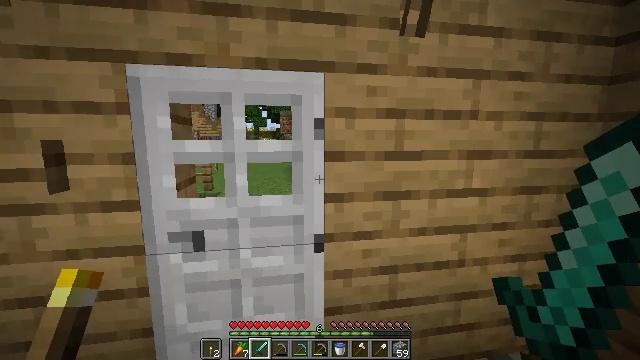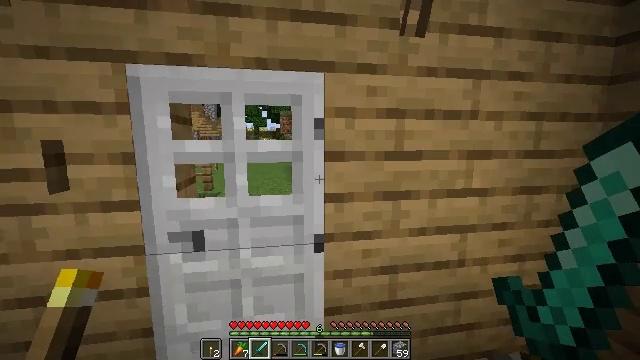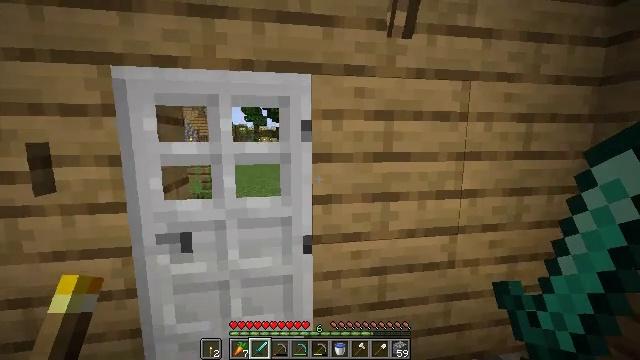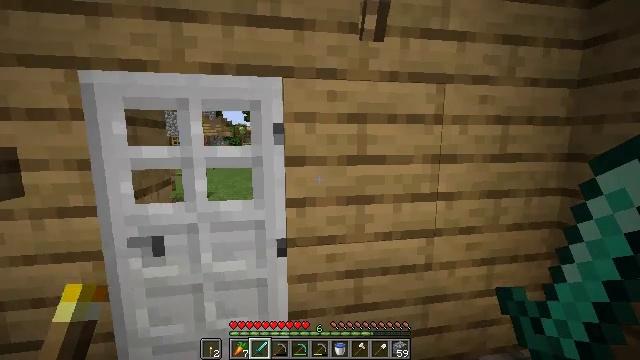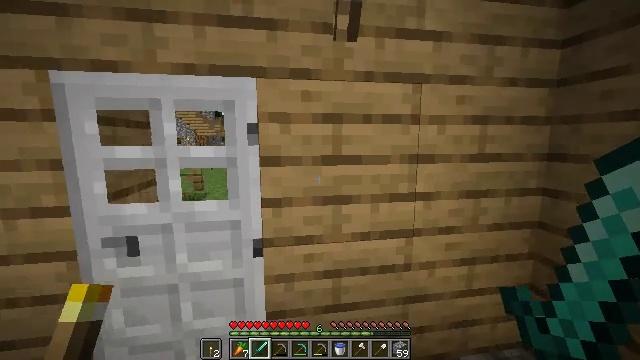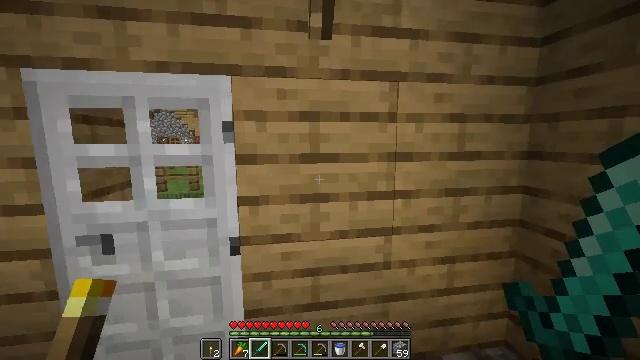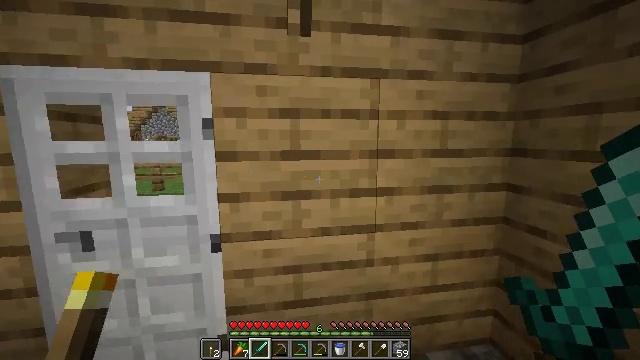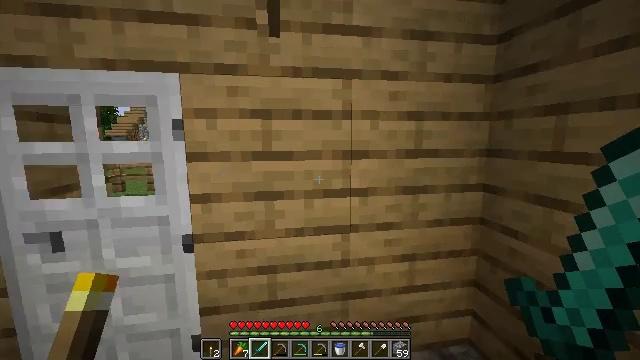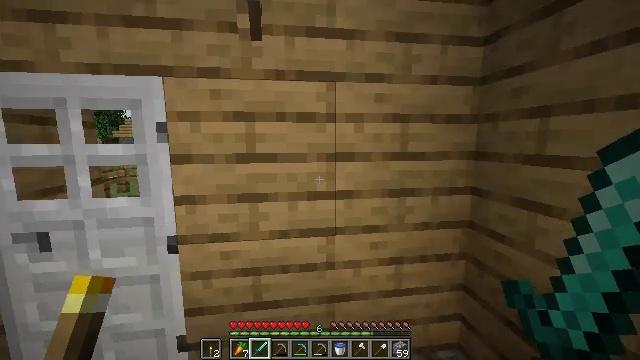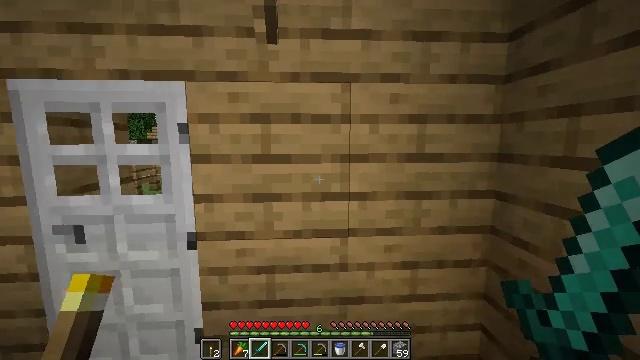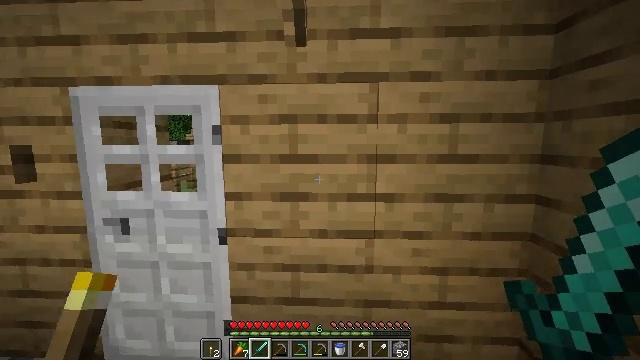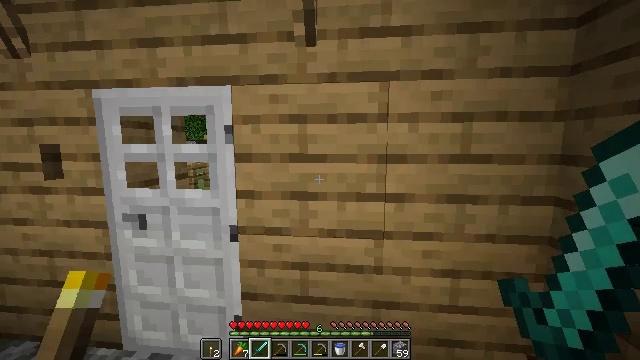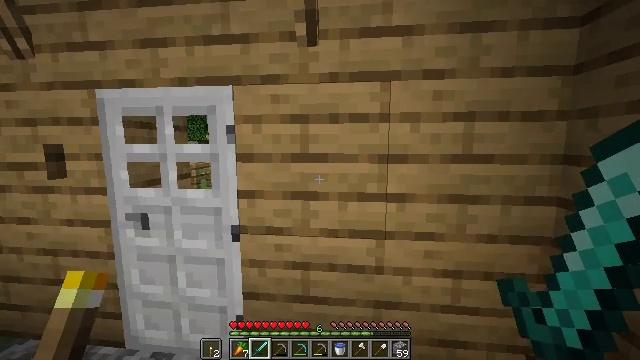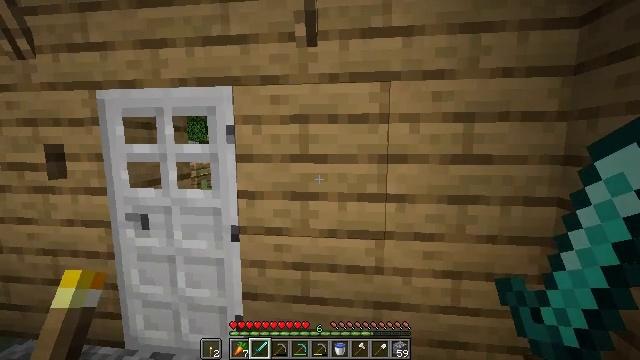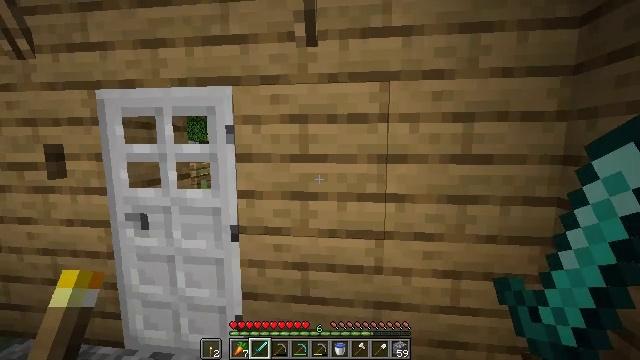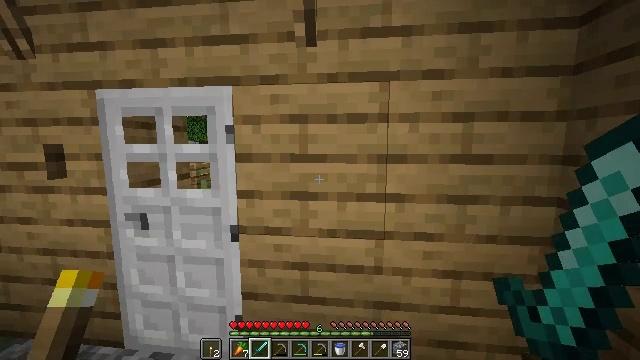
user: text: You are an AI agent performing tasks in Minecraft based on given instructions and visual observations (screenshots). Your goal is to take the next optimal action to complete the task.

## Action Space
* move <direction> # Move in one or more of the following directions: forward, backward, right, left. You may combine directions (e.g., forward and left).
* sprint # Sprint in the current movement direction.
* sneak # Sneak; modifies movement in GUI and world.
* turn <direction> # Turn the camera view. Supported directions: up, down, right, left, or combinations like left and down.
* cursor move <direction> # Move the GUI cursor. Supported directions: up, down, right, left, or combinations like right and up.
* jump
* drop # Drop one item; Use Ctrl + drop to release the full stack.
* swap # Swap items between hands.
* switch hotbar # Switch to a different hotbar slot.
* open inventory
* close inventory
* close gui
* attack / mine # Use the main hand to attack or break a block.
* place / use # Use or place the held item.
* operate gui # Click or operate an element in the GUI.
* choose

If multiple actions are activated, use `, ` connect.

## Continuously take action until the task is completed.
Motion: motion action
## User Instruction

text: Collect the oak planks from the structure.
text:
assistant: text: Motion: no_op
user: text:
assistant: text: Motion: move right
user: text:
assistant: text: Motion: move right
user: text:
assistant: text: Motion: move right
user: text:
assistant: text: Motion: move right
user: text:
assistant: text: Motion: move right
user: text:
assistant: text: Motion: no_op
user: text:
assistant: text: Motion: turn left
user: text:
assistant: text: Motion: turn left
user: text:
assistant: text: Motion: turn left
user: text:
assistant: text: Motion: turn left
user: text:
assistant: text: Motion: no_op
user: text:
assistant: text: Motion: no_op
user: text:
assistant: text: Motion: no_op
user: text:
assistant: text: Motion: no_op
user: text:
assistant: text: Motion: no_op
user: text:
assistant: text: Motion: no_op
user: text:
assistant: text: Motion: no_op
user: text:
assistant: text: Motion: no_op
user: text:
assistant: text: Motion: no_op
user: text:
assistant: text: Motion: no_op
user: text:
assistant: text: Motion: no_op
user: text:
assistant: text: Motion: no_op
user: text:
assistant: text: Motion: no_op
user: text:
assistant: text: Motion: no_op
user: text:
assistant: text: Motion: no_op
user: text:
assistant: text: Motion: no_op
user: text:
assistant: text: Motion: no_op
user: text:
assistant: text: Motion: no_op
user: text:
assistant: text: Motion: no_op